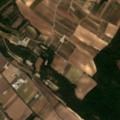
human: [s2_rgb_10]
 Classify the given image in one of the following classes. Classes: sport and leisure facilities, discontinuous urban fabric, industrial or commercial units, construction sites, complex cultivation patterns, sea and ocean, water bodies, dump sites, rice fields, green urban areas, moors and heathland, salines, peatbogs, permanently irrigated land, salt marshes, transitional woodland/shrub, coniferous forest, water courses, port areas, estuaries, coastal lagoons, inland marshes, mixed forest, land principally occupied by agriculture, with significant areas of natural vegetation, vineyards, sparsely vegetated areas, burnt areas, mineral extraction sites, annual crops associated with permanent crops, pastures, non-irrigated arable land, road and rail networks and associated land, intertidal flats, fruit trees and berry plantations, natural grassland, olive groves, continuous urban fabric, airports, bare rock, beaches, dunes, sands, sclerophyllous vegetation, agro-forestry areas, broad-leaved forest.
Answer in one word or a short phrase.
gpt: non-irrigated arable land, vineyards, complex cultivation patterns, land principally occupied by agriculture, with significant areas of natural vegetation, broad-leaved forest